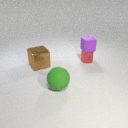
small red metal cylinder to the right of large green rubber sphere